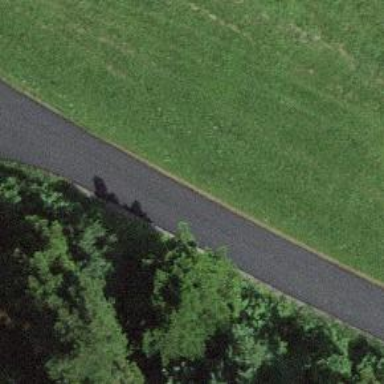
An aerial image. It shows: Well-maintained track road of grade 1.